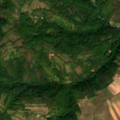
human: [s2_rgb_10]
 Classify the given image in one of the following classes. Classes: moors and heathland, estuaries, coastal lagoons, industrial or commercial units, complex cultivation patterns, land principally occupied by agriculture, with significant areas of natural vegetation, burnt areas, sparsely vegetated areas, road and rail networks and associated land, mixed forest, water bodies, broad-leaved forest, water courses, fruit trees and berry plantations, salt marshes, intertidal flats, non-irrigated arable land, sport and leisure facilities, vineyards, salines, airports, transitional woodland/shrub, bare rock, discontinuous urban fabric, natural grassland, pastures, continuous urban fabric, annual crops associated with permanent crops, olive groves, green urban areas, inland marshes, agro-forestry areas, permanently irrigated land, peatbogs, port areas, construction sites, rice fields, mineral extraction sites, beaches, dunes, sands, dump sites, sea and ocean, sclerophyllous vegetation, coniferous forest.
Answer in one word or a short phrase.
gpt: pastures, complex cultivation patterns, land principally occupied by agriculture, with significant areas of natural vegetation, broad-leaved forest